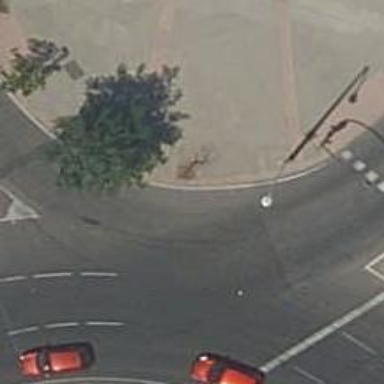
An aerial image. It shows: Primary highway intersecting roundabout.